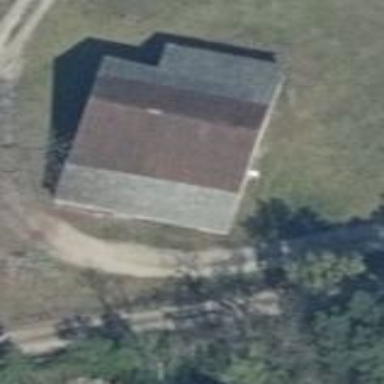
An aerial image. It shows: Shed.